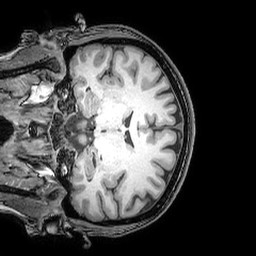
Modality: T1w
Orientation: coronal
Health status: ill
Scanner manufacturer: philips
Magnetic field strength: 3 T
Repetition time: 0.007 s
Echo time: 0.0035 s